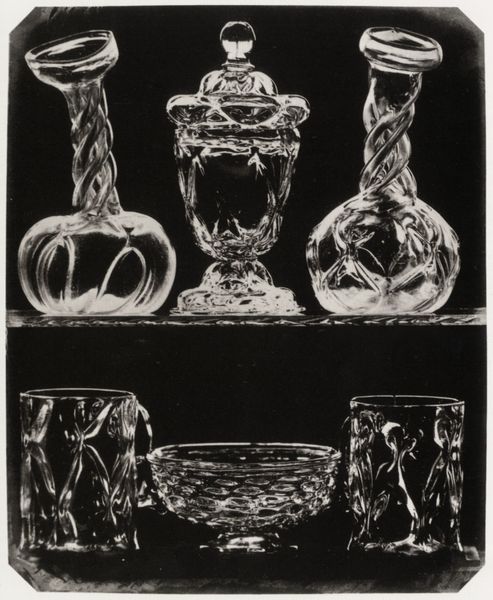
Titel: Sechs Gläser, Schalen und Vexier-Flaschen, kunstvolle Arbeiten aus deutschen und bähmischen Hütten. 16. Jahrhundert (Liegnitz)
Künstler: Ludwig Belitski
Standort: Berlin
Institution: Hochschule der Künste, Hochschulbibliothek
Schlagwörter: dunkel, fuß, schatten, weiß, glas, grau, hell, hintergrund, licht, schwarz, muster, alt, flasche, flaschen, gläser, regal, trinken, rahmen, schale, schüssel, stehen, hals, boden, kelch, henkel, keramik, krug, stilleben, vase, welle, wellen, umrisse, ansicht, venedig, werbung, symmetrie, glanz, dekor, gerade, verzierung, glänzen, vasen, bauch, stofflichkeit, foto, fotografie, photographie, griff, becher, deckel, gefäß, offen, dose, porzellan, rechteck, form, brett, geschirr, druck, gewunden, gebogen, schwarzweiß, reihe, gefässe, vitrine, gedreht, photo, ausstellung, organisch, knauf, karaffe, tassen, negativ, schnörkel, öffnung, handwerk, krüge, kristall, durchsichtig, etagen, sammlung, manufaktur, pokal, sechs, verzeirung, drehung, schief, kristallglas, objekt, kelche, spirale, geblasen, netz, behälter, geschliffen, verbogen, verschluss, verschlossen, kostbar, trinkgefäss, gläsern, mundgeblasen, trinkglas, set, glasbläserei, photografie, blei, flacon, prospekt, karaffen, effekt, gefäs, ste, aufstellung, aufgesetzt, schliff, glaskunst, murano, flaschenhals, gläaser, arangement, schlae, photogtaphie, oenamente, schaustück, mundstück, bonboniere, rauchglas, kunstahndwerk, schaustücke, virtine, weinkaraffen, kollektion, trinkgefäs, glaswerk